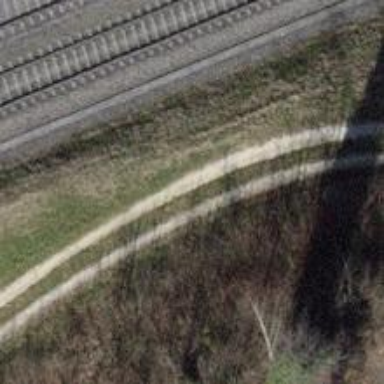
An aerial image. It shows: Track with grade2 tracktype.